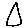
Label: triangle